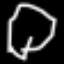
Label: octagon